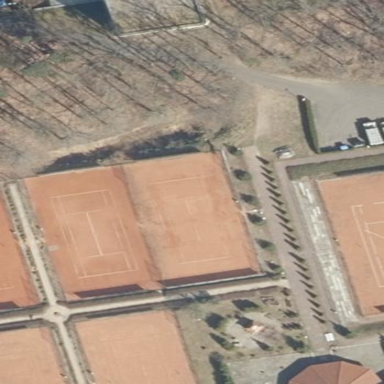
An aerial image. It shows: Clay tennis court pitch.